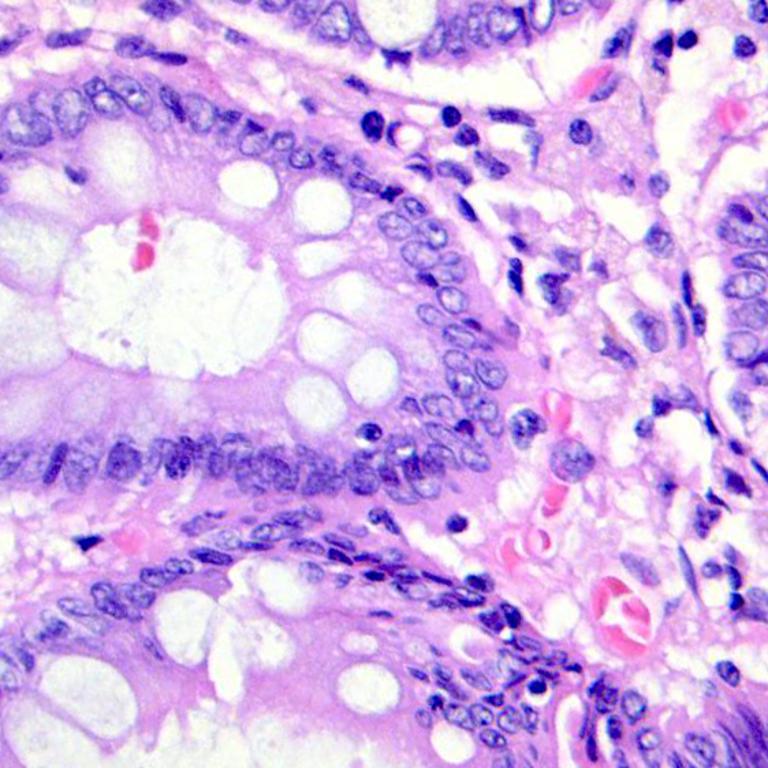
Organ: colon
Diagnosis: benign